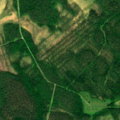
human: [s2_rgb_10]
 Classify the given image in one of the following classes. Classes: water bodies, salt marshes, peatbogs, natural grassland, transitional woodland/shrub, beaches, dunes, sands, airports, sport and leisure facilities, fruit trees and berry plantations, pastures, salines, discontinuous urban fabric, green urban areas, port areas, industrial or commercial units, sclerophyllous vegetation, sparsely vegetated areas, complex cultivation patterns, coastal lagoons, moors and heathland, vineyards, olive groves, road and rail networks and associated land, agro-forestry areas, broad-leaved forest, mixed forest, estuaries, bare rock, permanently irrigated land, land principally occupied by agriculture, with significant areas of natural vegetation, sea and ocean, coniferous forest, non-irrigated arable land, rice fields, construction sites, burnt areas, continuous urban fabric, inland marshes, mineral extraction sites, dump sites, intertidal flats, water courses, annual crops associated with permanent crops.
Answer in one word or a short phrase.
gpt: coniferous forest, transitional woodland/shrub, peatbogs